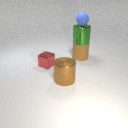
large brown rubber cylinder behind large brown metal cylinder